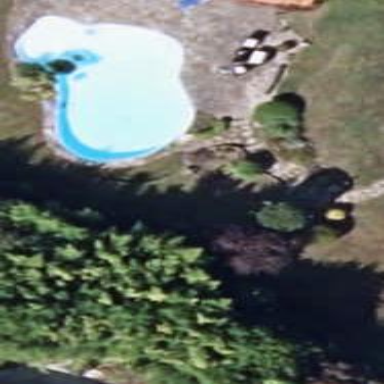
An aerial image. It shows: Swimming pool located in leisure land.